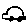
Label: car